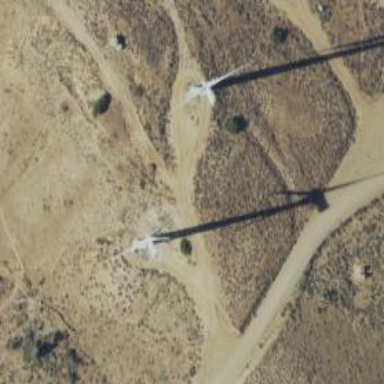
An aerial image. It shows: Wind generator powered by wind turbine.